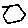
Label: hexagon